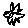
Label: star